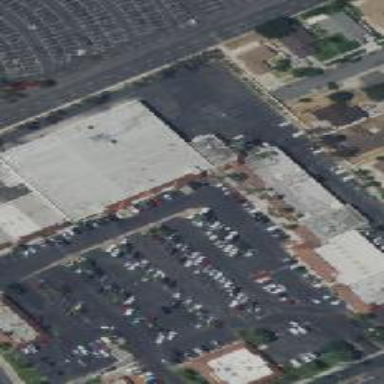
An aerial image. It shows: Retail building.